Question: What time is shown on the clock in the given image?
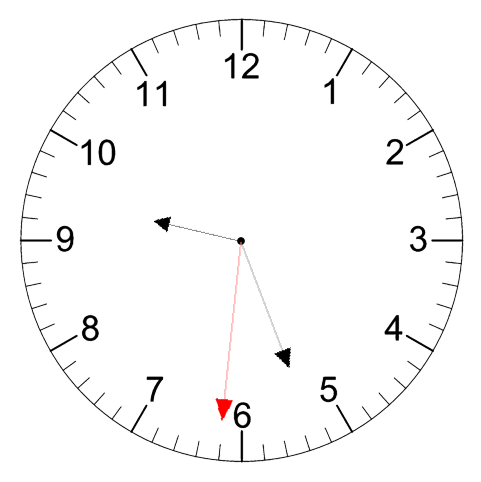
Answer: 09:26:31